Field crop: maize
Growth stage: 2
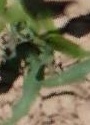
Species: maize